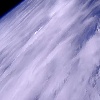
Label: cloud